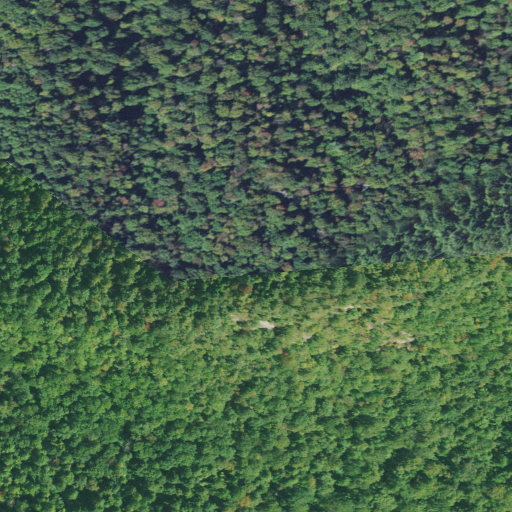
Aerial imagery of mountain in North Carolina named McCarrol Mountain containing deciduous forest and mixed forest